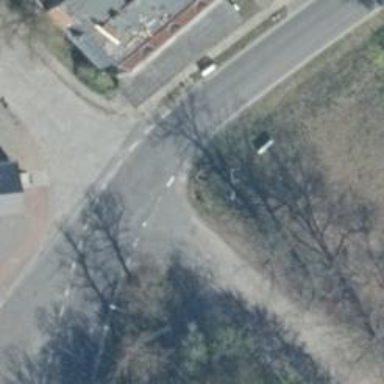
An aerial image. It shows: Road with "give way" sign.